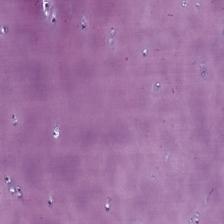
Label: Non-Tumor